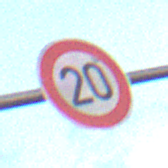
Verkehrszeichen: Geschwindigkeit20
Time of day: SunriseSunset
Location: Outdoor (Nature)
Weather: PartlyCloudy
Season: NotSpecified
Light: Natural